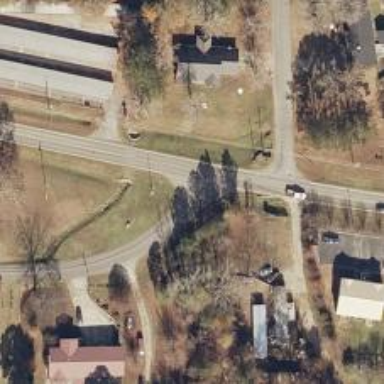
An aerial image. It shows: Stop road.